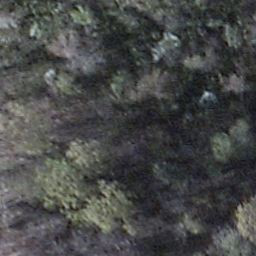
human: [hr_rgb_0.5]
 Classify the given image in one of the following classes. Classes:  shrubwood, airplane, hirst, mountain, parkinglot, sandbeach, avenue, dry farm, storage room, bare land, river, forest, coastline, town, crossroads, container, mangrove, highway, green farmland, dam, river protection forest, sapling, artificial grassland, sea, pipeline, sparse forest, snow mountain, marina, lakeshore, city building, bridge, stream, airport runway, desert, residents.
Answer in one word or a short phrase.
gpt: shrubwood